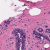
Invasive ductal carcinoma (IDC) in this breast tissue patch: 0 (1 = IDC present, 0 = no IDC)